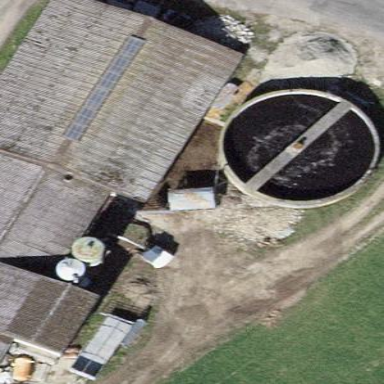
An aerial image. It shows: Silo building.